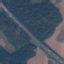
Land use / land cover: Highway